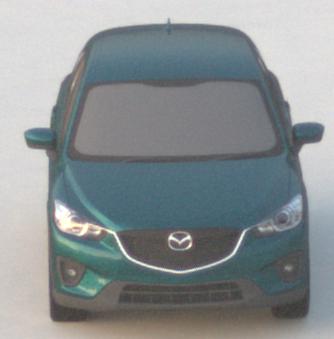
Make: Mazda
Model: CX-5 2.0 SKYACTIV-G 160
Detailed model: CX-5 (GH)
Model produced from: 2012/04
Model produced until: 2015/02
Doors: 5
Color: blue
Road condition: dry road
Daytime: sunrise or sunset
Contrast: low contrast